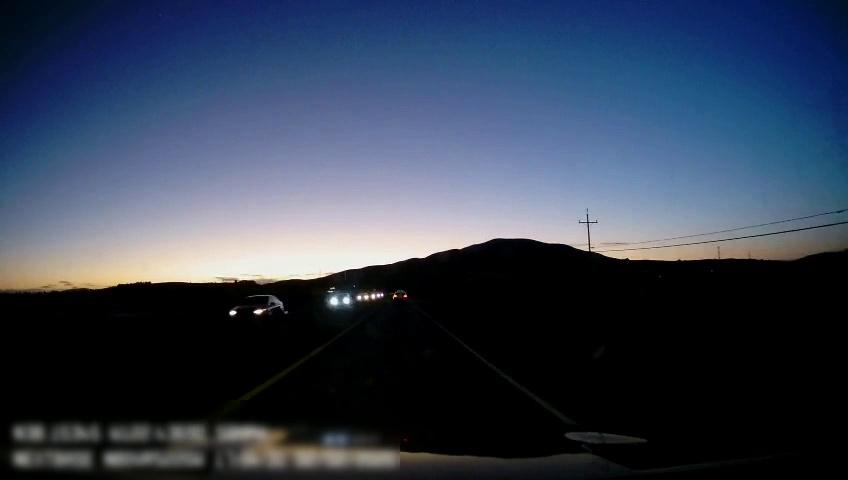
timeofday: Dusk/Dawn/Twilight
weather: Other
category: Drivable Space
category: Vehicles | Car
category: Vehicles | Car
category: Vehicles | Car
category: Vehicles | Car
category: Lanes | Current Lane
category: Lanes | Current Lane